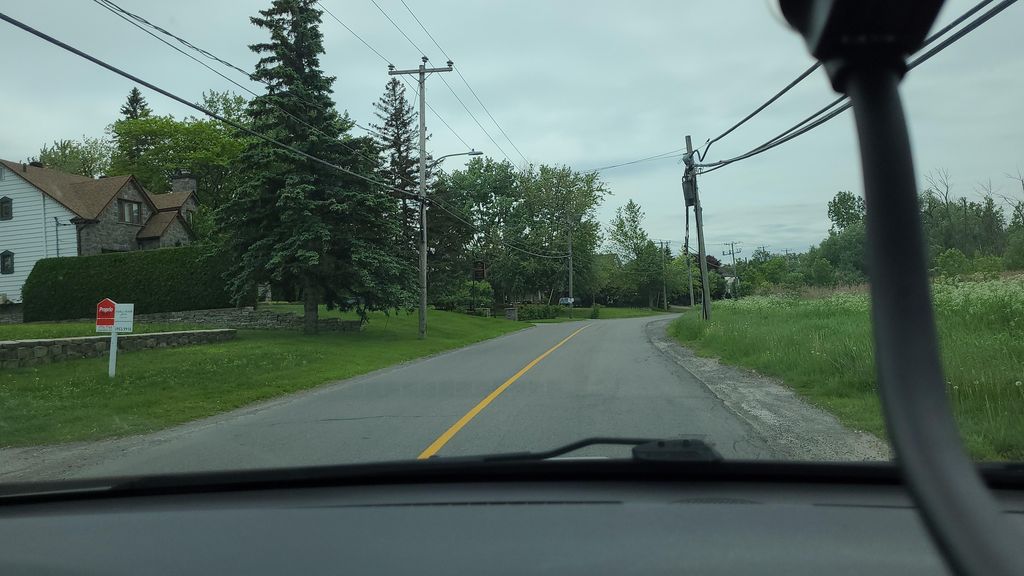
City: montreal